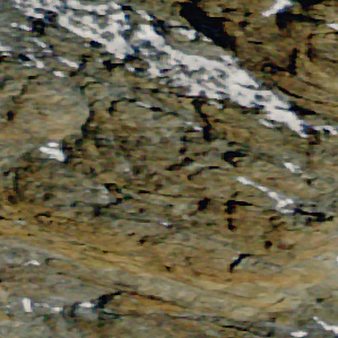
Label: other